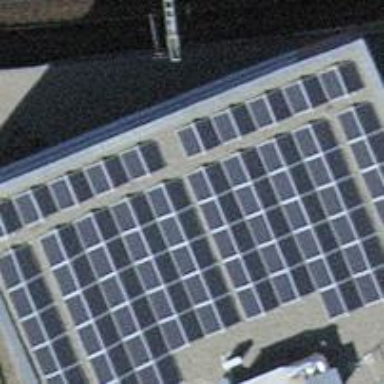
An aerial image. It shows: Solar photovoltaic panel generator.